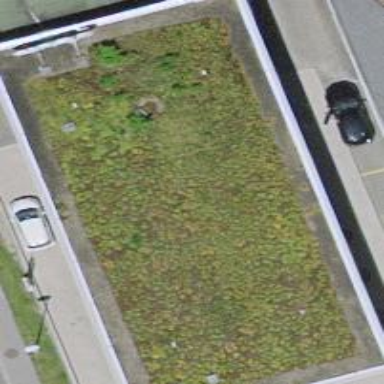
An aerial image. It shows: View of roof of building.